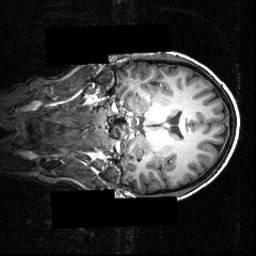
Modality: T1w
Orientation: coronal
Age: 25
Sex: female
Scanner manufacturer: siemens
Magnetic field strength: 3.951 T
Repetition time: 1.5 s
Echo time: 0.00335 s